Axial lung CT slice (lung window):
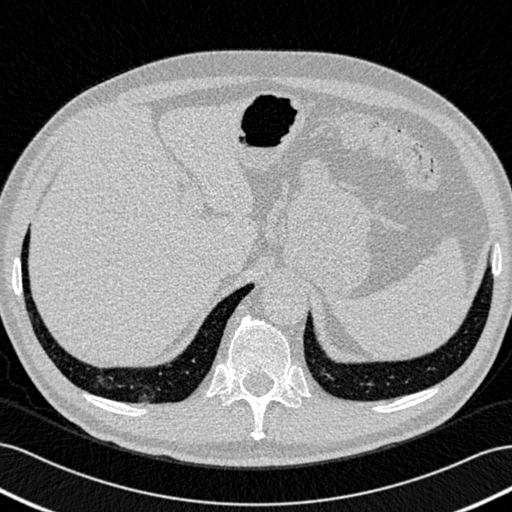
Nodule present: no